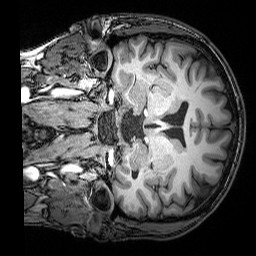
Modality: T1w
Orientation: coronal
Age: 26
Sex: male
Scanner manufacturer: siemens
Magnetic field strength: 3 T
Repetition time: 2.53 s
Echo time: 0.00388 s